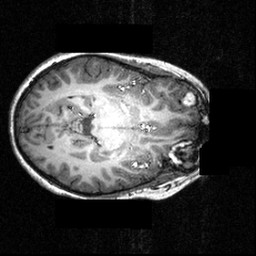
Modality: T1w
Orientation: axial
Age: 12
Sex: female
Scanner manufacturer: siemens
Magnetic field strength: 3.951 T
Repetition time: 1.5 s
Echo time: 0.00335 s